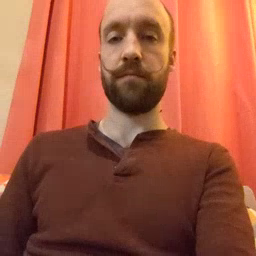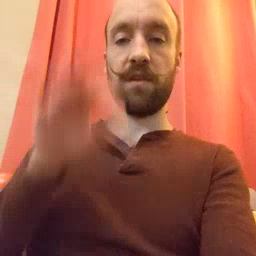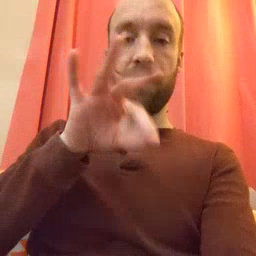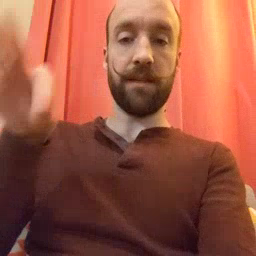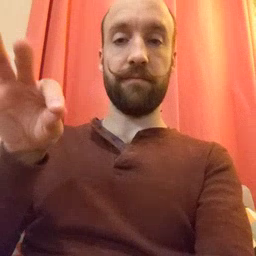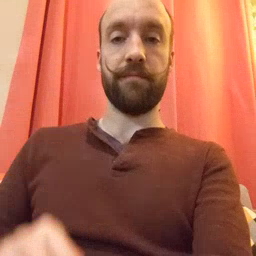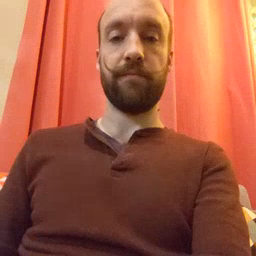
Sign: frenchfries